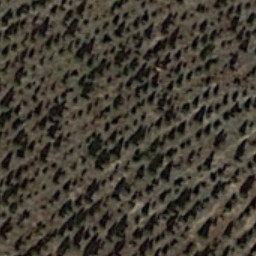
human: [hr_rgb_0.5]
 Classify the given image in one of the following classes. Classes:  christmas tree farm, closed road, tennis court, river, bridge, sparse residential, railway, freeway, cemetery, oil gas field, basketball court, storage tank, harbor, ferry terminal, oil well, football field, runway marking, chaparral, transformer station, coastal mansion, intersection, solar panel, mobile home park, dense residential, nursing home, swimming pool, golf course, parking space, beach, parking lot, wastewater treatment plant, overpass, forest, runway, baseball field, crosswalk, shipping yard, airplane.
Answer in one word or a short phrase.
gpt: christmas tree farm